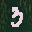
Label: 3